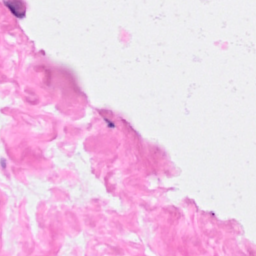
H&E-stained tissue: Breast